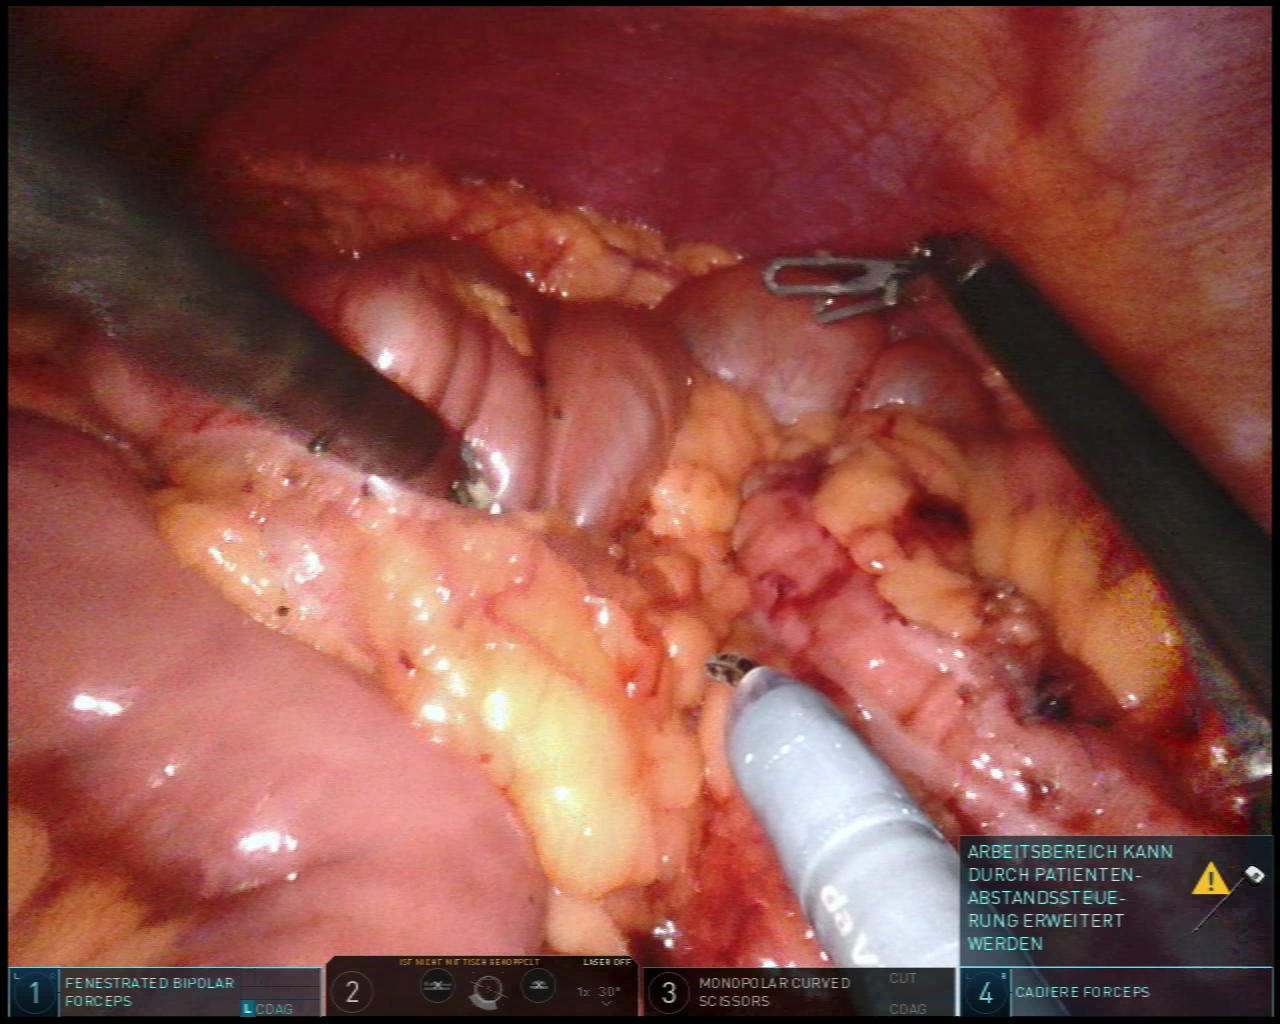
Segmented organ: abdominal_wall
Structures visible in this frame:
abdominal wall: yes
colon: yes
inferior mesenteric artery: no
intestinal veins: no
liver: no
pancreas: no
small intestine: yes
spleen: no
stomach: no
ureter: no
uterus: no
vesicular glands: no